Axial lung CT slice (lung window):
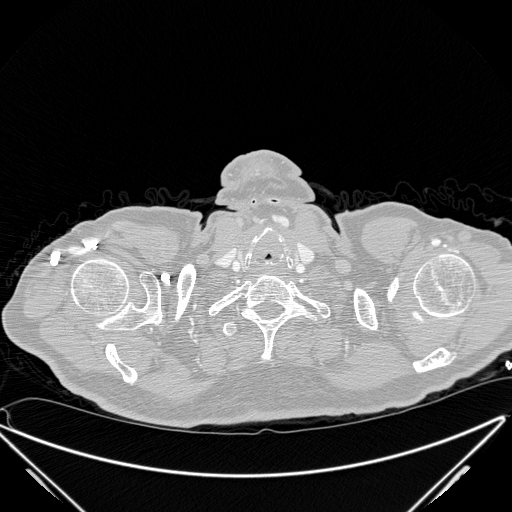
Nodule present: no